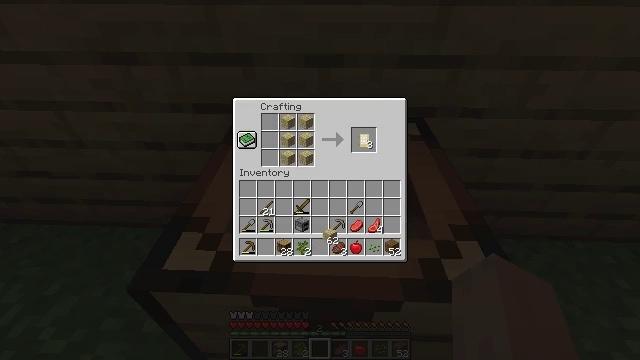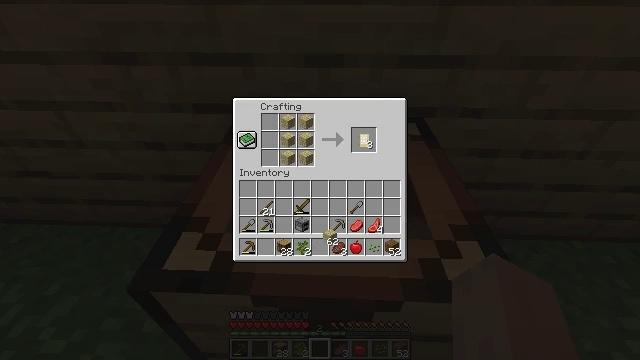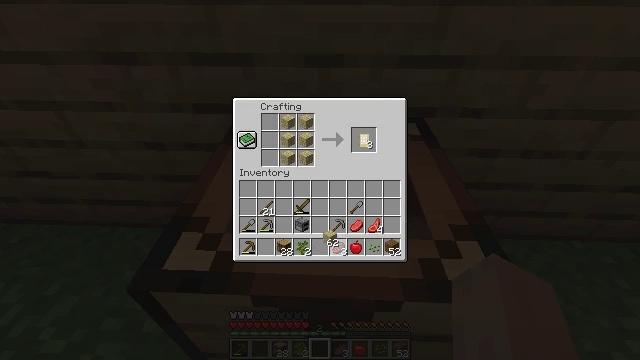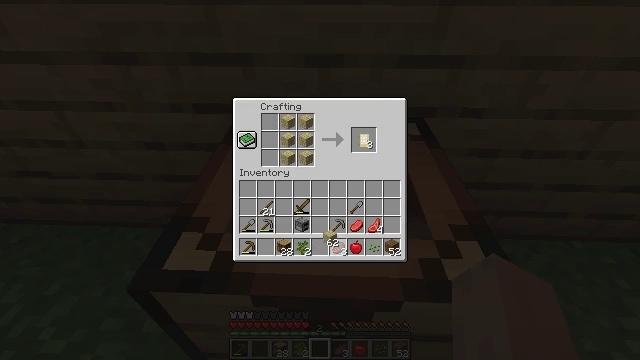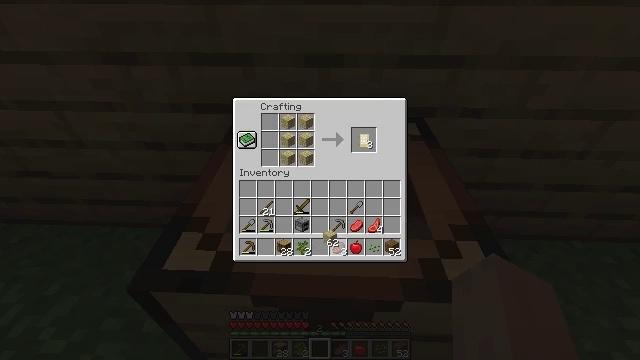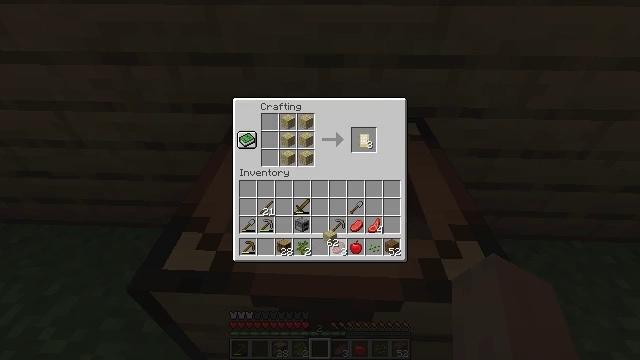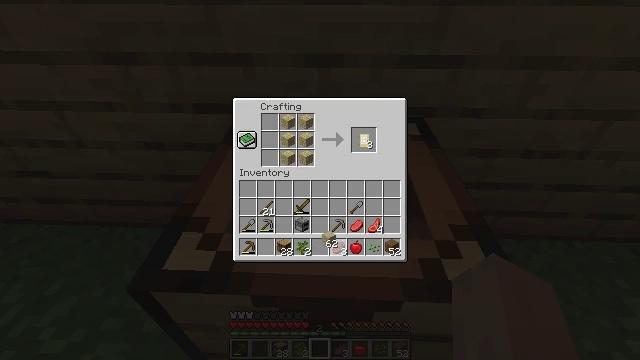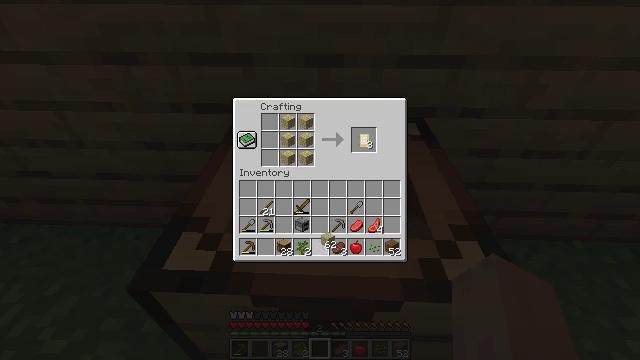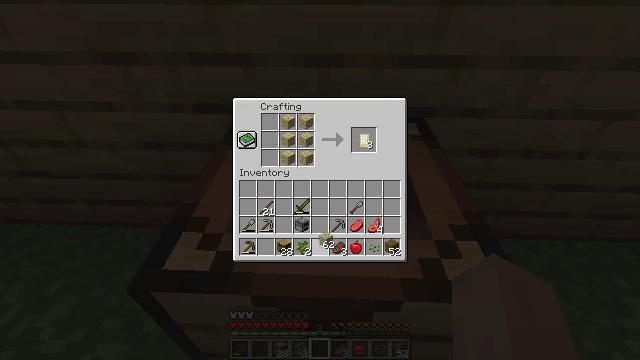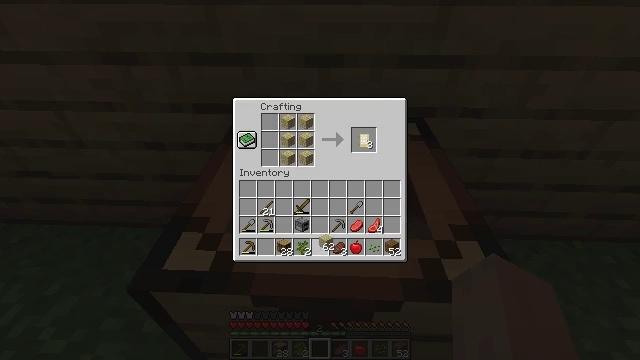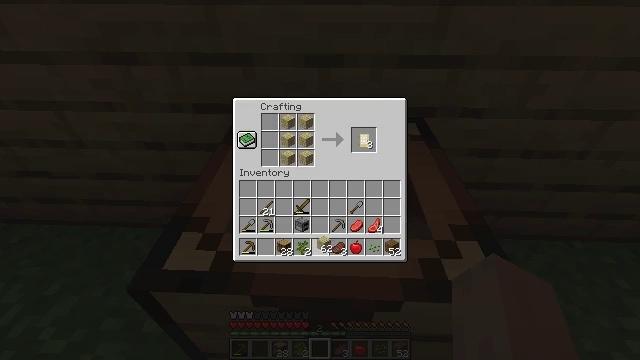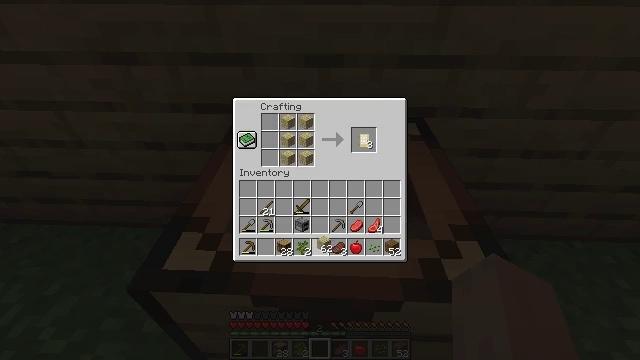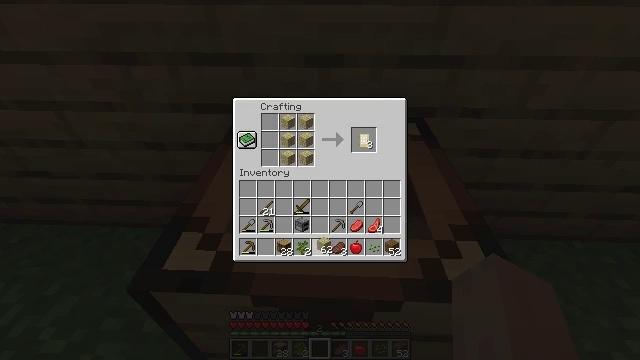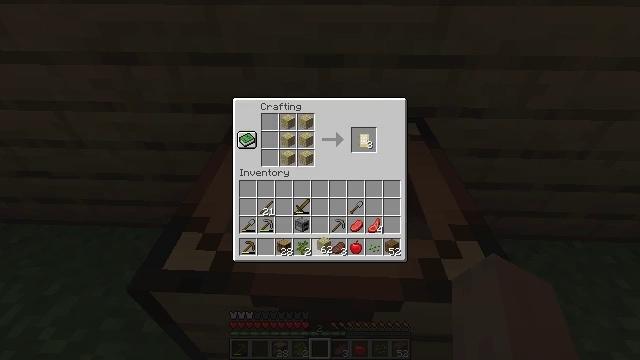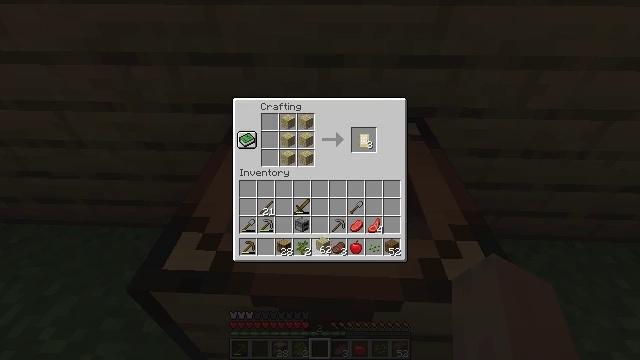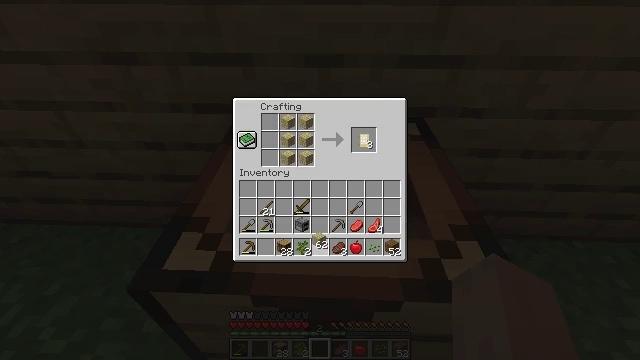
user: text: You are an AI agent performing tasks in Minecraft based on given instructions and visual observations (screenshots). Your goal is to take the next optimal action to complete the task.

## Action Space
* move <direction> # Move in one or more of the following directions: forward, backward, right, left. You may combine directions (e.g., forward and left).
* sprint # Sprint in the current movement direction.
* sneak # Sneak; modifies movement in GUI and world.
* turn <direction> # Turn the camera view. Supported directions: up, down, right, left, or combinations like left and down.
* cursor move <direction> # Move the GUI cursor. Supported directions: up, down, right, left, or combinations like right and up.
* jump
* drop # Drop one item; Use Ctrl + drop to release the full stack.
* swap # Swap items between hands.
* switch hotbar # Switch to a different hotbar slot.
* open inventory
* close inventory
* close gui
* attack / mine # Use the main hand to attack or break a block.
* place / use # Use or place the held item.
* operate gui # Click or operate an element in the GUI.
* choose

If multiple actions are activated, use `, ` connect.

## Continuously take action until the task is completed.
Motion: motion action
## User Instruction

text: Use the crafting table to make a birch door.
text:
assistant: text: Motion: no_op
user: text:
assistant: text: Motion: no_op
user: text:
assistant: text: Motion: no_op
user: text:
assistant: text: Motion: no_op
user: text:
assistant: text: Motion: no_op
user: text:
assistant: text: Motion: no_op
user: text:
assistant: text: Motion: no_op
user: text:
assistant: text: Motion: no_op
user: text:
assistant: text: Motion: no_op
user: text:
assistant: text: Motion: no_op
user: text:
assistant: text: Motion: no_op
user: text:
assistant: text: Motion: no_op
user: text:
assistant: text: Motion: no_op
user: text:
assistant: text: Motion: no_op
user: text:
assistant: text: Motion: no_op
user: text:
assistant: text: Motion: no_op
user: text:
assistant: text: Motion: no_op
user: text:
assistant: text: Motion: no_op
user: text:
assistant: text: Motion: no_op
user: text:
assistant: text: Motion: no_op
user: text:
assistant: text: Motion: no_op
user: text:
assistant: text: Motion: no_op
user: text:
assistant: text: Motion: no_op
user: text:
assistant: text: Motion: operate gui
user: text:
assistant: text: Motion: operate gui
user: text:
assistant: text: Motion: operate gui
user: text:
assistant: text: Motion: no_op
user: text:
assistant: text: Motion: cursor move right and up
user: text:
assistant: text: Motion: cursor move right and up
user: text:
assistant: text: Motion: cursor move right and up